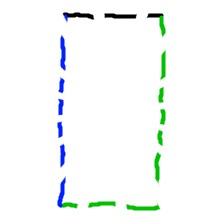
Shape: rectangle